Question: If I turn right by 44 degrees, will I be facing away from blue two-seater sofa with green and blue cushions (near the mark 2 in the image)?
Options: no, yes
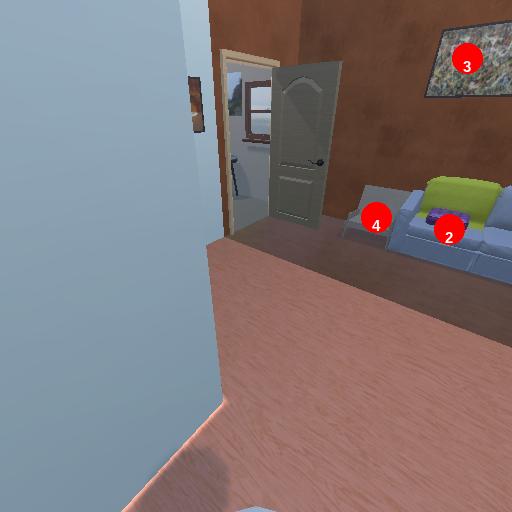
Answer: no